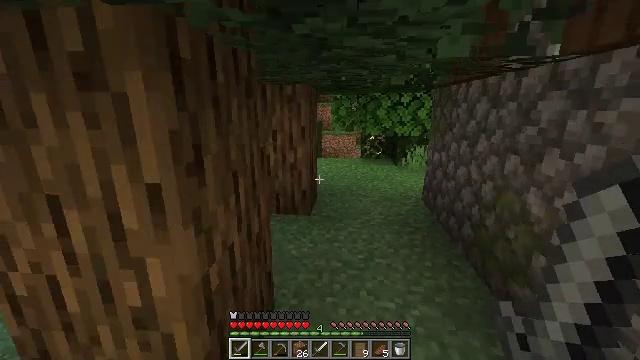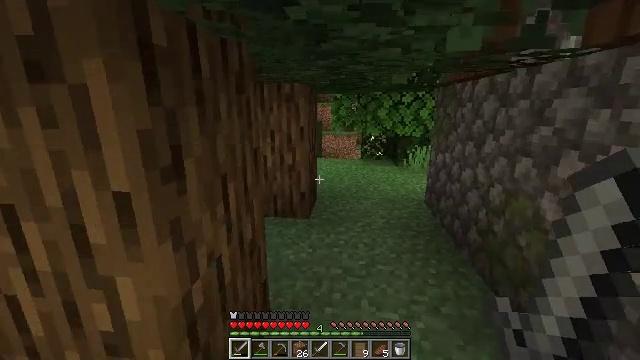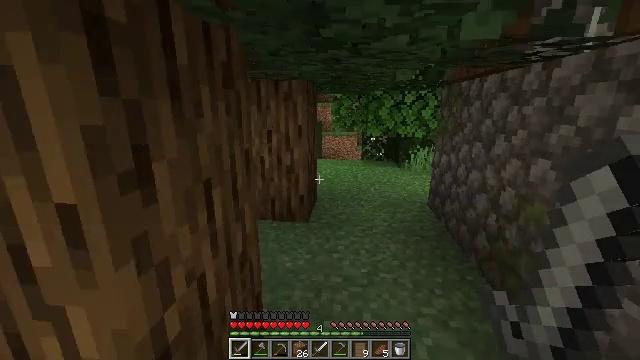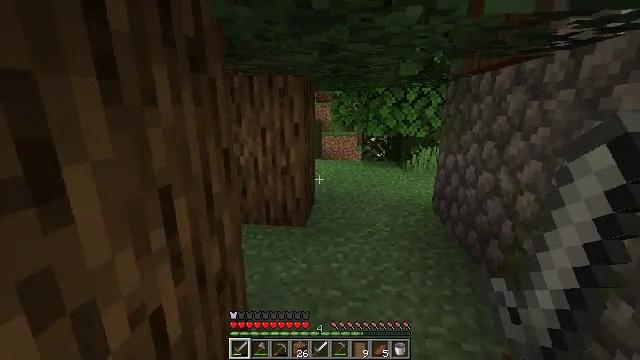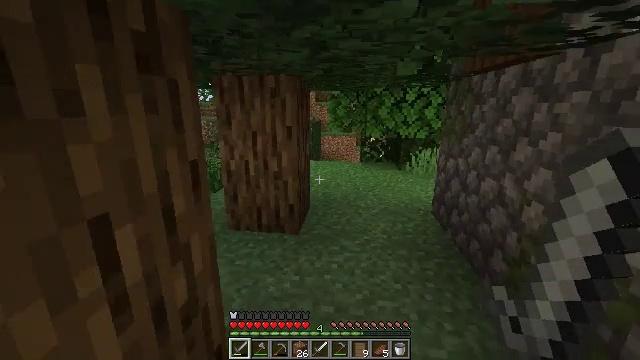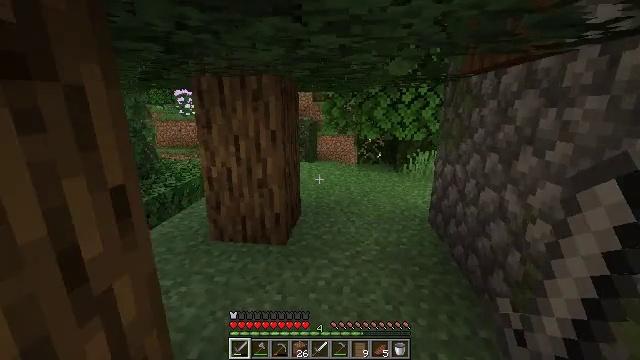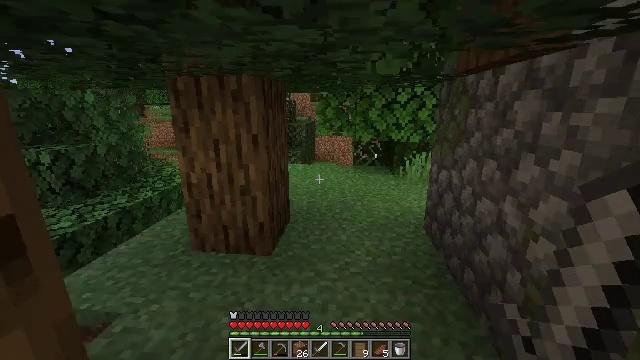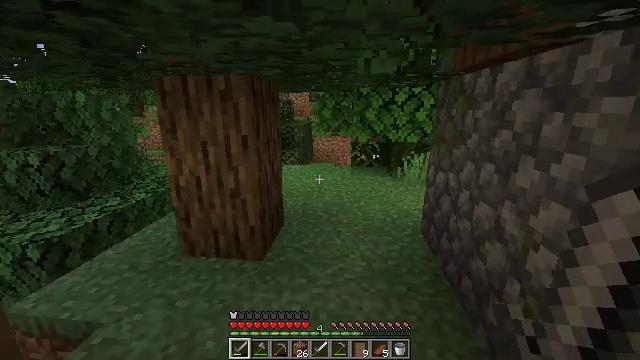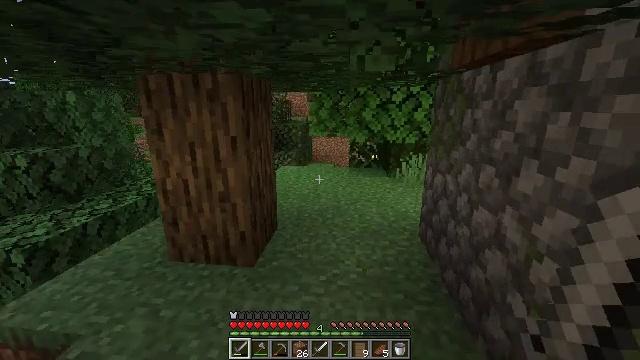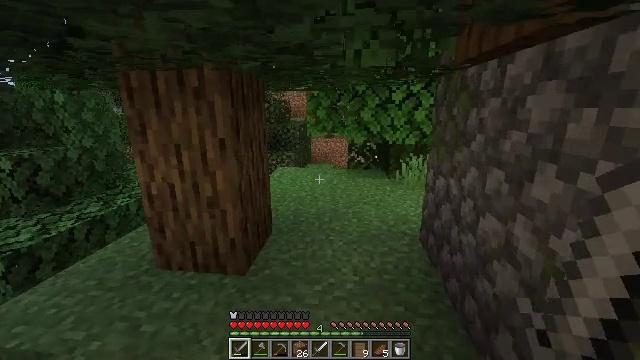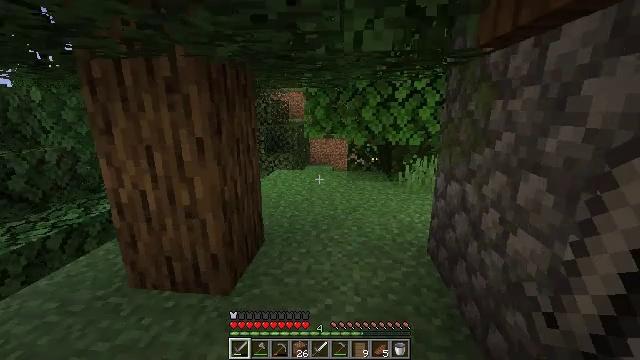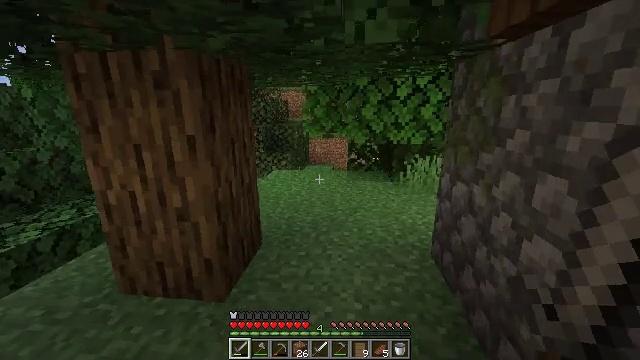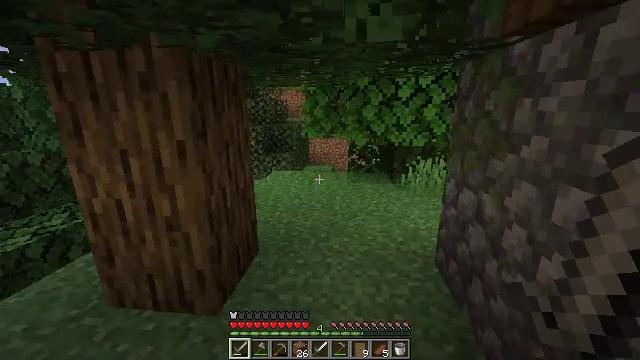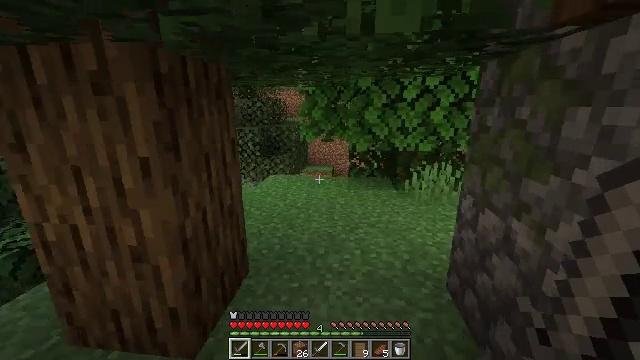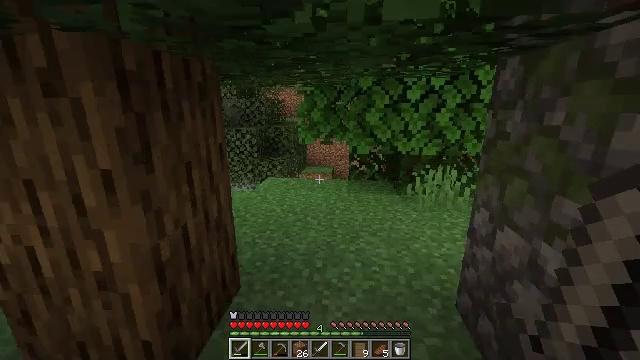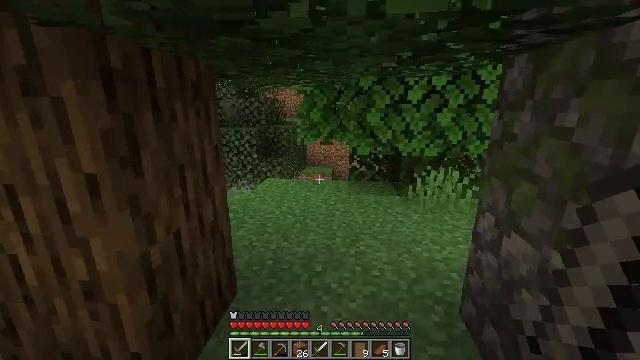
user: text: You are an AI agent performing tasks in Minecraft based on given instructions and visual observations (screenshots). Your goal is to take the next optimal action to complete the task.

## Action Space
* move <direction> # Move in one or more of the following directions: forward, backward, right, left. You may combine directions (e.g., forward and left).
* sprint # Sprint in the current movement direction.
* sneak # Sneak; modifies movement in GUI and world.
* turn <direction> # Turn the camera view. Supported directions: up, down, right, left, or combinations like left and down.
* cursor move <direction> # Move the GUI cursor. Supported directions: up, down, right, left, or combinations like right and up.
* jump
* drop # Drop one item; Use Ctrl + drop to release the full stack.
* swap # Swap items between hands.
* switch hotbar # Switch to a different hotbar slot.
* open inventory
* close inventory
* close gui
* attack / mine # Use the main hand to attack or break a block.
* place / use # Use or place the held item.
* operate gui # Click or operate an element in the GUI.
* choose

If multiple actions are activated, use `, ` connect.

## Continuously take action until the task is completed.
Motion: motion action
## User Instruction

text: Mine the rose bush in the garden.
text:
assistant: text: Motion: move forward
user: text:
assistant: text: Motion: move forward
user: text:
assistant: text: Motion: move forward and move right
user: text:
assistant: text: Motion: move forward and move right
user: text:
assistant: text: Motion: move forward and move right
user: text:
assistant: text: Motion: move forward and move right
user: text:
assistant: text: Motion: move forward and move right
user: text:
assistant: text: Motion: move forward
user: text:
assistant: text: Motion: move forward
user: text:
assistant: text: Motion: move forward
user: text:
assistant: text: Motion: move forward
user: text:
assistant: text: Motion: move forward
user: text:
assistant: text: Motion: move forward
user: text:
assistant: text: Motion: move forward
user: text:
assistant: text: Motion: move forward
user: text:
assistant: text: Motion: move forward
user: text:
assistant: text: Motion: move forward
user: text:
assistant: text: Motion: move forward
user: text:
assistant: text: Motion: move forward
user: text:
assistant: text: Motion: move forward
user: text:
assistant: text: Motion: move forward, turn left
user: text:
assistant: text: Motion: move forward, turn left
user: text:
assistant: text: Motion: move forward, turn left
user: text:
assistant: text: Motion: move forward, turn left
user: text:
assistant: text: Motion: move forward, turn left
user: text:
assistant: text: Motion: move forward
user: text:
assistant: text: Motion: move forward
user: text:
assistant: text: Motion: move forward
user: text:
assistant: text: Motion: move forward, turn left
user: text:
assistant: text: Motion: move forward, turn left and down